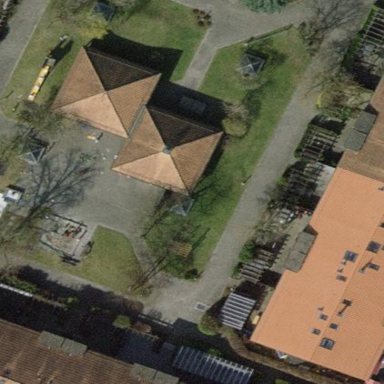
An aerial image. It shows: View of roof of building.